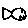
Label: fish